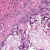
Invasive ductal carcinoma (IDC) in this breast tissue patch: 0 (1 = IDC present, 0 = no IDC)